Question: To Put it simple, I would like a header with two elements floating to each side and vertically centered:

I started out with doing this with non-floating elements and managed to make <URL>.
But once I add the 'float:left' or 'float:right' the vertical centering is lost (I understand why, because it's not part of the flow anymore)
I wonder what is the best method to achieve this. Complete CSS redesign is happily accepted.
Thanks in Advance!
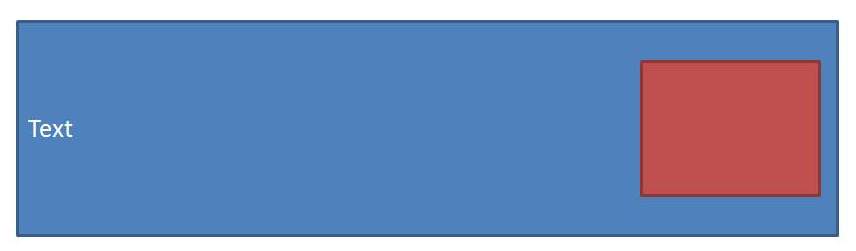
Answer: Vertical centering can be painful, especially when you are not dealing with inline elements. In this case, I would recommend taking advantage of 'display:table-cell'.
'''
<div id="wrapper">
<div class="cell">
<div class="content">
Content Goes here
</div>
</div>
<div class="cell">
<div class="content2">
<div class="redbox">
</div>
</div>
</div>
</div>
'''
'''
#wrapper {
color: white;
display: table;
border: 1px solid darkblue;
background: blue;
width: 100%;
}
.cell {
display: table-cell;
vertical-align: middle;
height: 200px;
}
.content {
float: left;
}
.content2{
float: right;
}
.redbox {
border: 2px solid darkred;
background: red;
height: 75px;
width: 75px;
}
'''
Example: <URL>